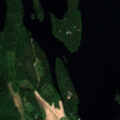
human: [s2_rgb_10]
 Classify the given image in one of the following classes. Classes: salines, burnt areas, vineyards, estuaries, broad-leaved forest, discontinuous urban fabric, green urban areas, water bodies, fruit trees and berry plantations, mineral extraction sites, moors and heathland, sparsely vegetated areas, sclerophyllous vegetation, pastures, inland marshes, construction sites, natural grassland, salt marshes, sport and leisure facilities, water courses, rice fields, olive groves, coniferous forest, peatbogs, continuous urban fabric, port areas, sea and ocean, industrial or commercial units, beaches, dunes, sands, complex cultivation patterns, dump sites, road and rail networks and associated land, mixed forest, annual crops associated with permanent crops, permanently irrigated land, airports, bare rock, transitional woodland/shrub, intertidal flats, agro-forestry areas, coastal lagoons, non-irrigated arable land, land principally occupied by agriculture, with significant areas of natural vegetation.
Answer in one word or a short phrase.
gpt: land principally occupied by agriculture, with significant areas of natural vegetation, broad-leaved forest, mixed forest, water bodies